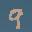
Label: 9